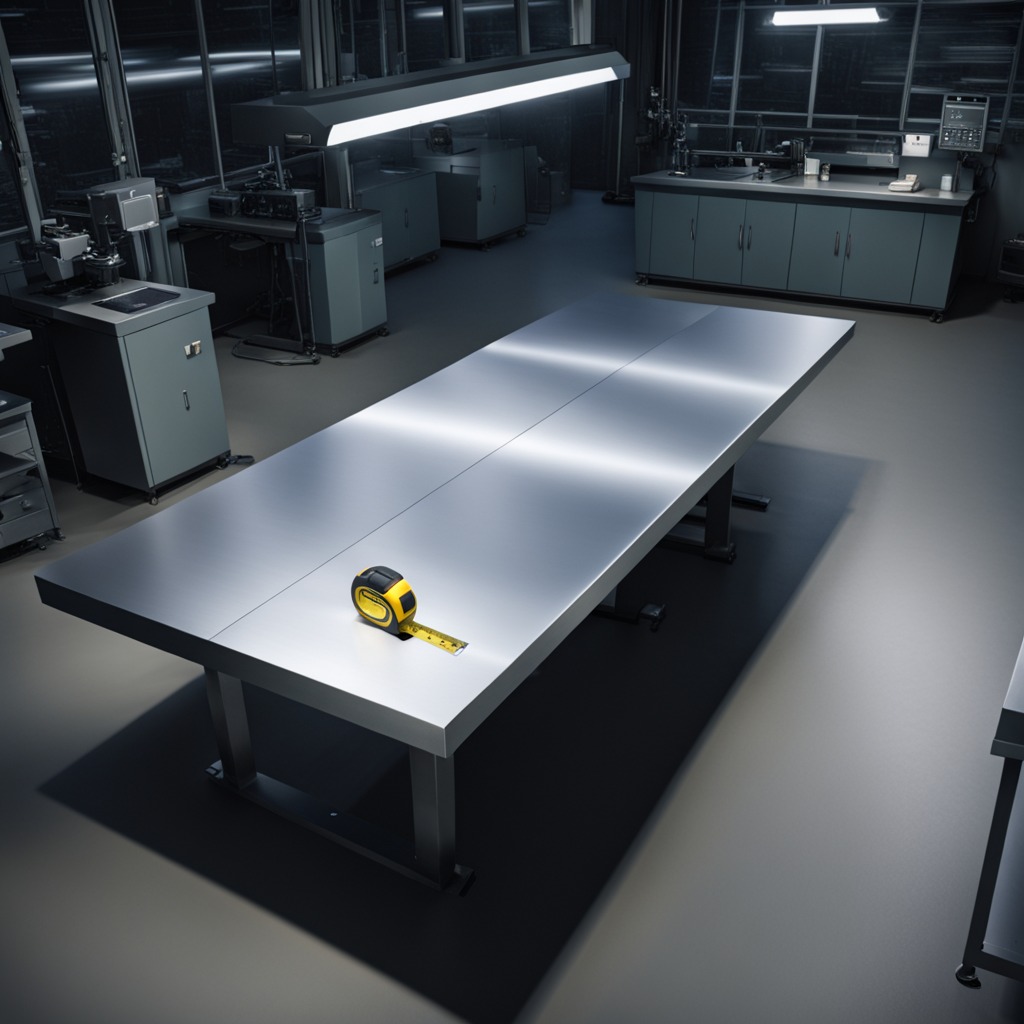
A measuring tape is lying on the tabletop.